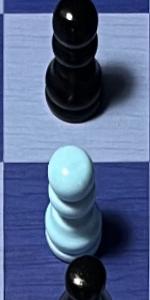
Label: Pawn_White